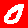
Digit: 0